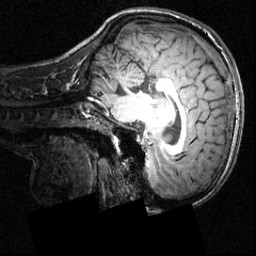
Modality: T1w
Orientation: sagittal
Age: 20
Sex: female
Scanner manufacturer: siemens
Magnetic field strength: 3.951 T
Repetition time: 1.5 s
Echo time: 0.00335 s